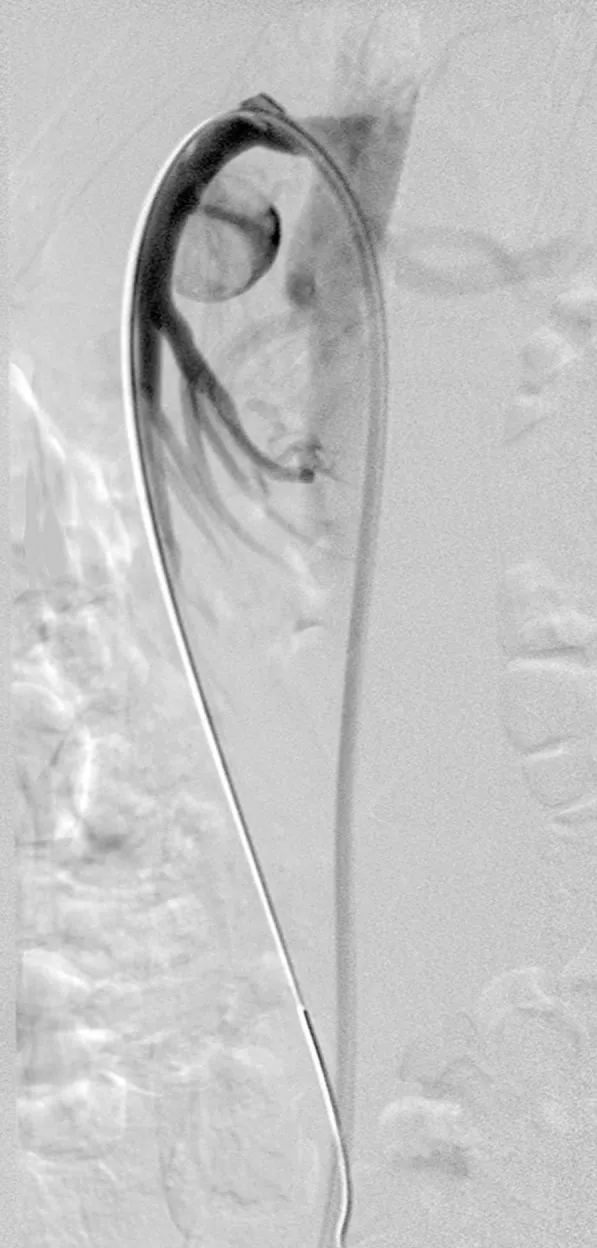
DSA confirmed aneurysm originating from the proximal part of SMA.
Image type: radiology (mri)